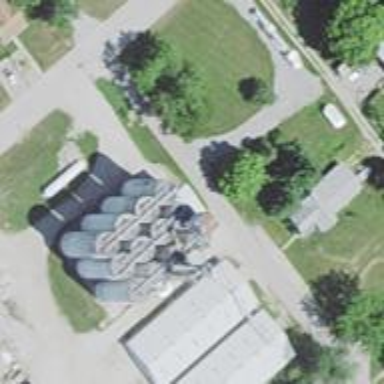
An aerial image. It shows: Silo.